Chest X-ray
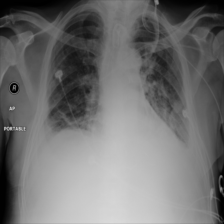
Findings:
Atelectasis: positive
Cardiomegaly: negative
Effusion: positive
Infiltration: negative
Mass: negative
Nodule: negative
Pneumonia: negative
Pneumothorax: negative
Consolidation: positive
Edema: negative
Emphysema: negative
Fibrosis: negative
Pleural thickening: negative
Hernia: negative